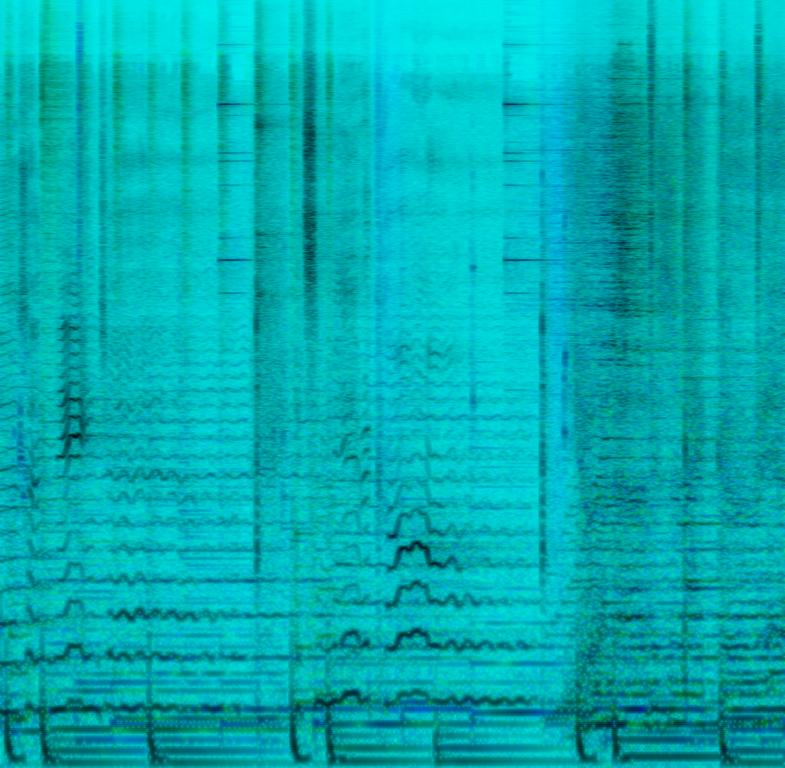
Male singers sing this vocal harmony. The tempo is medium with a steady drumming rhythm, various percussion tones, keyboard accompaniment, steady bass line and tambourine percussion. The song is soothing and romantic. The song is a retro pop hit.